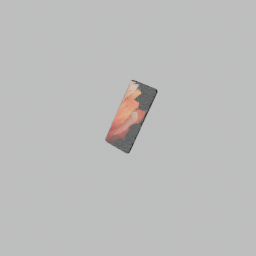
Label: electronics